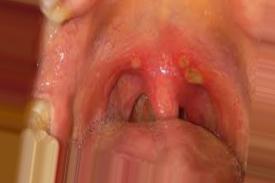
Condition: Mouth Ulcer